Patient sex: F
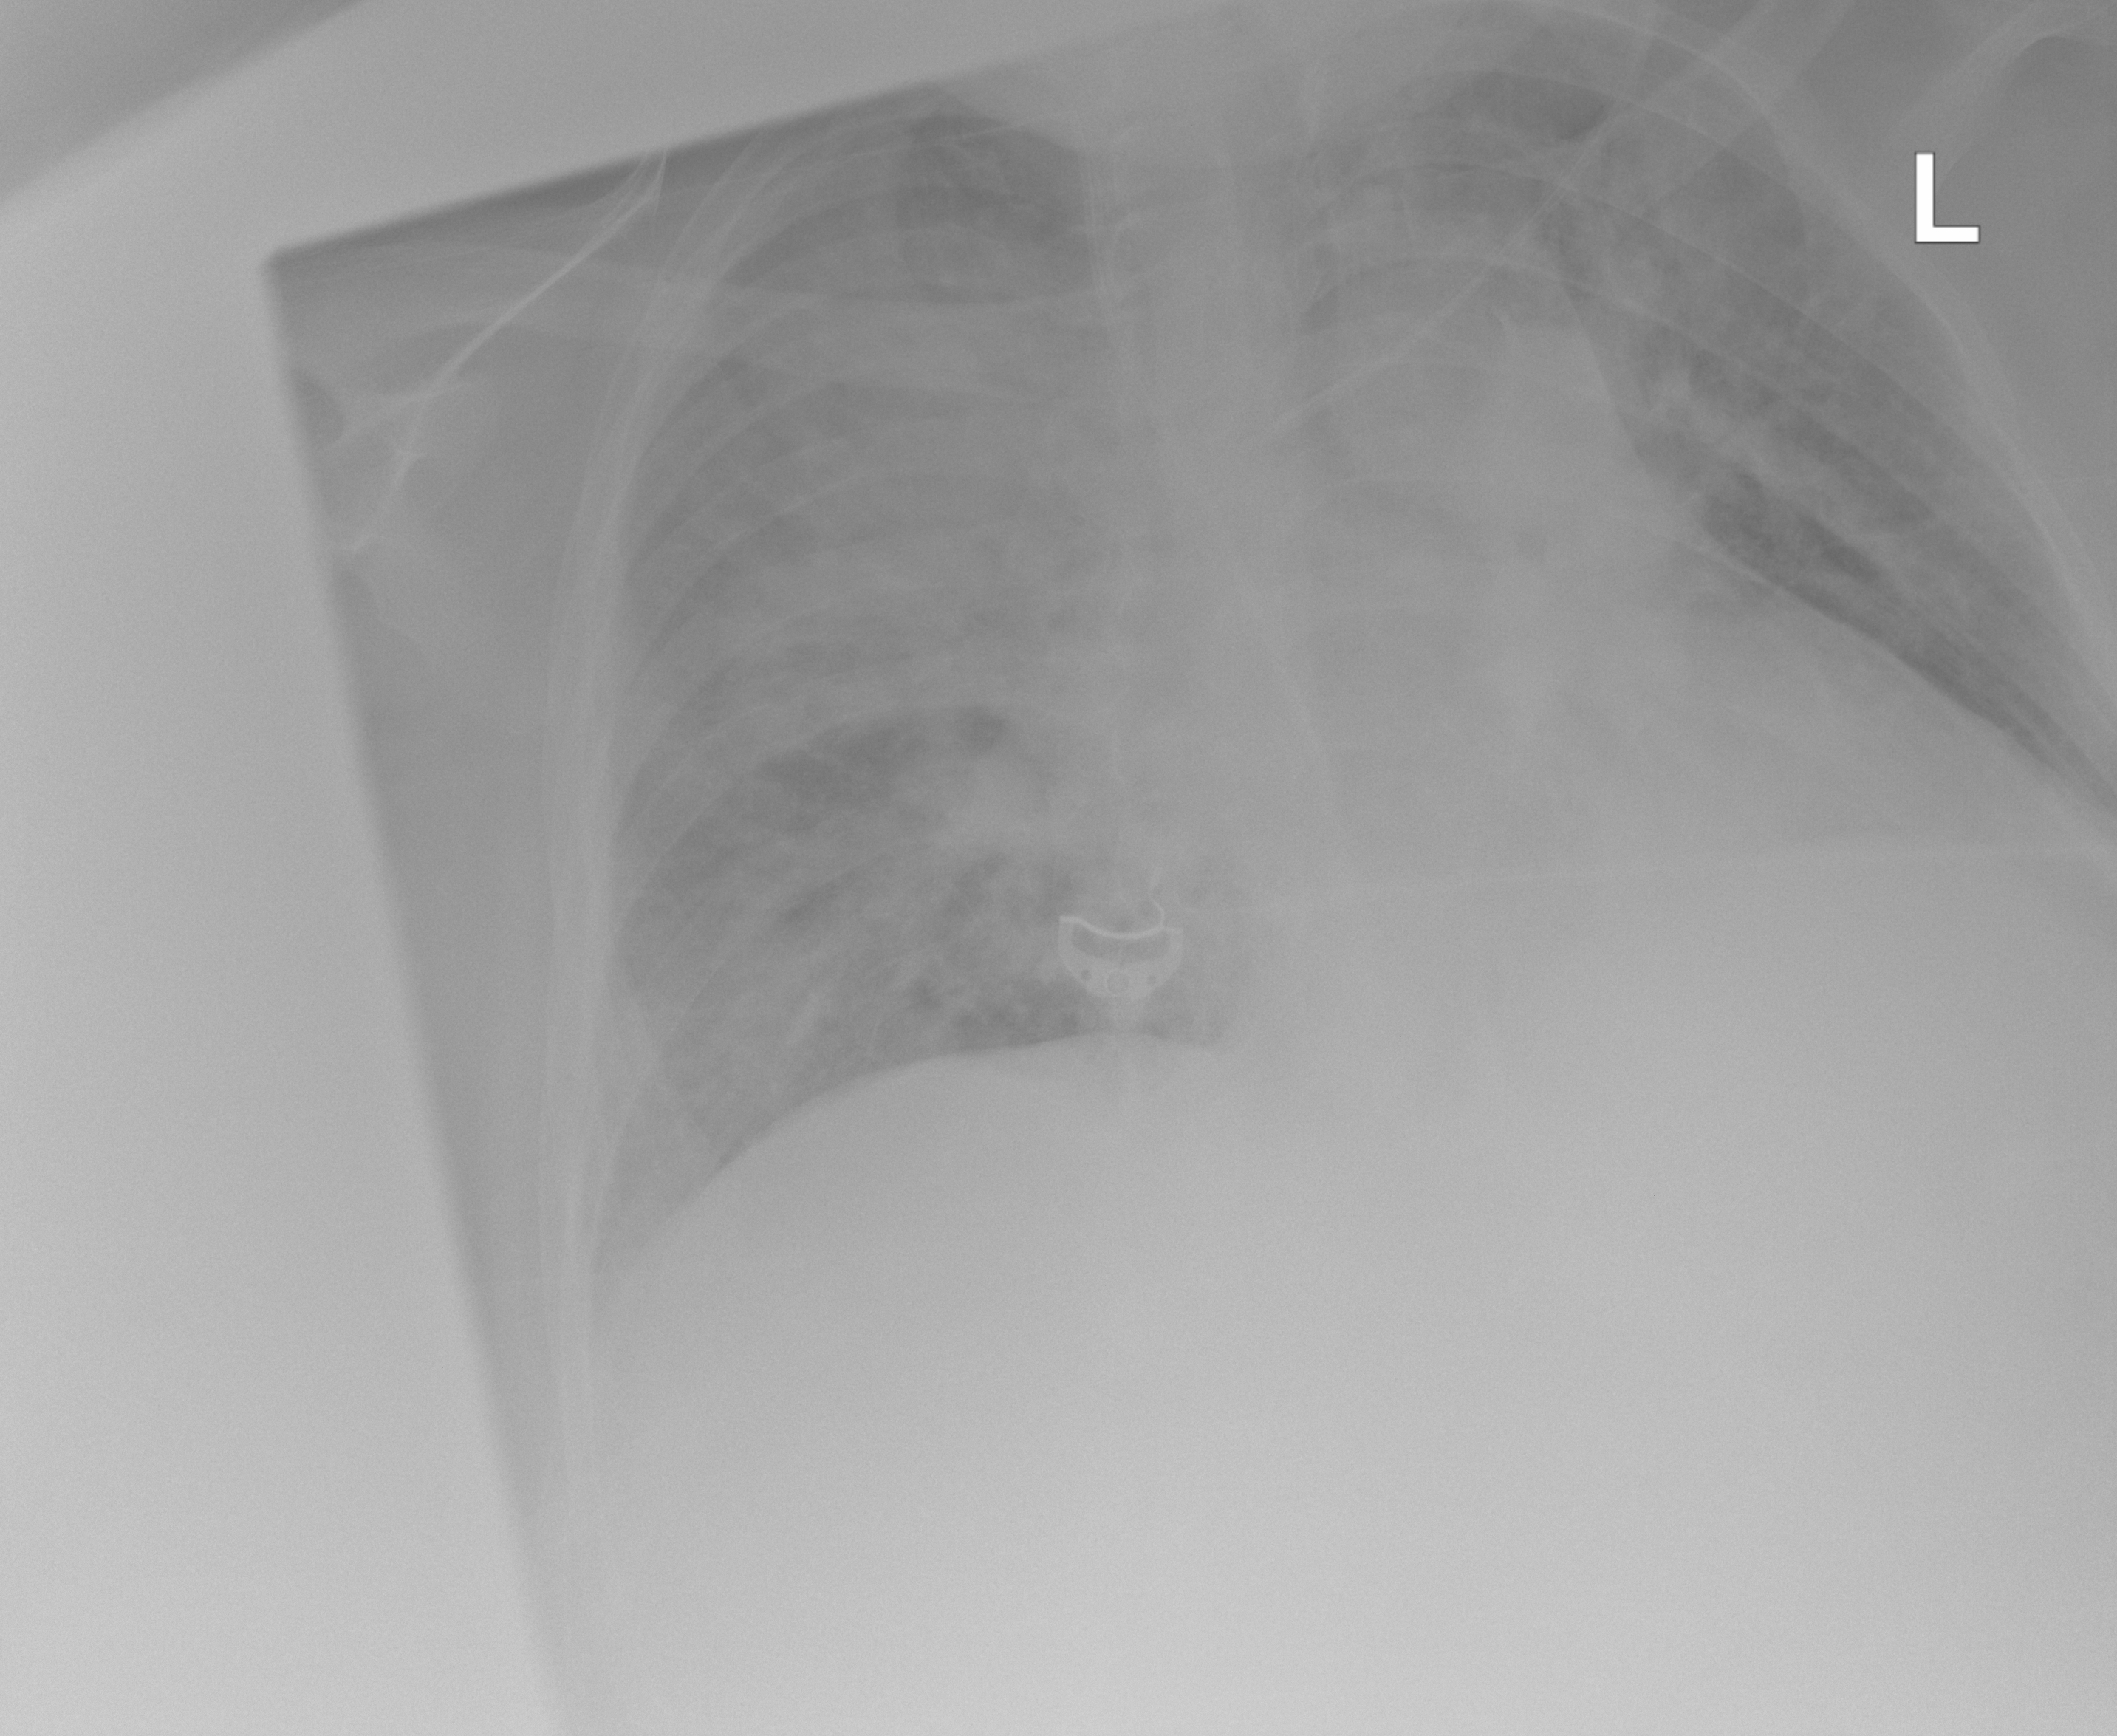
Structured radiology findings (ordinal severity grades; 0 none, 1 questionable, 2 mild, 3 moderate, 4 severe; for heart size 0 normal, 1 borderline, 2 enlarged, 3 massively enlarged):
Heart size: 2
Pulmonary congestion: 0
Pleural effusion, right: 0
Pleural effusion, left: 0
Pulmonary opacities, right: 3
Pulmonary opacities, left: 2
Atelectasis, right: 2
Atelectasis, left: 0